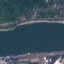
Label: River